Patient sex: F
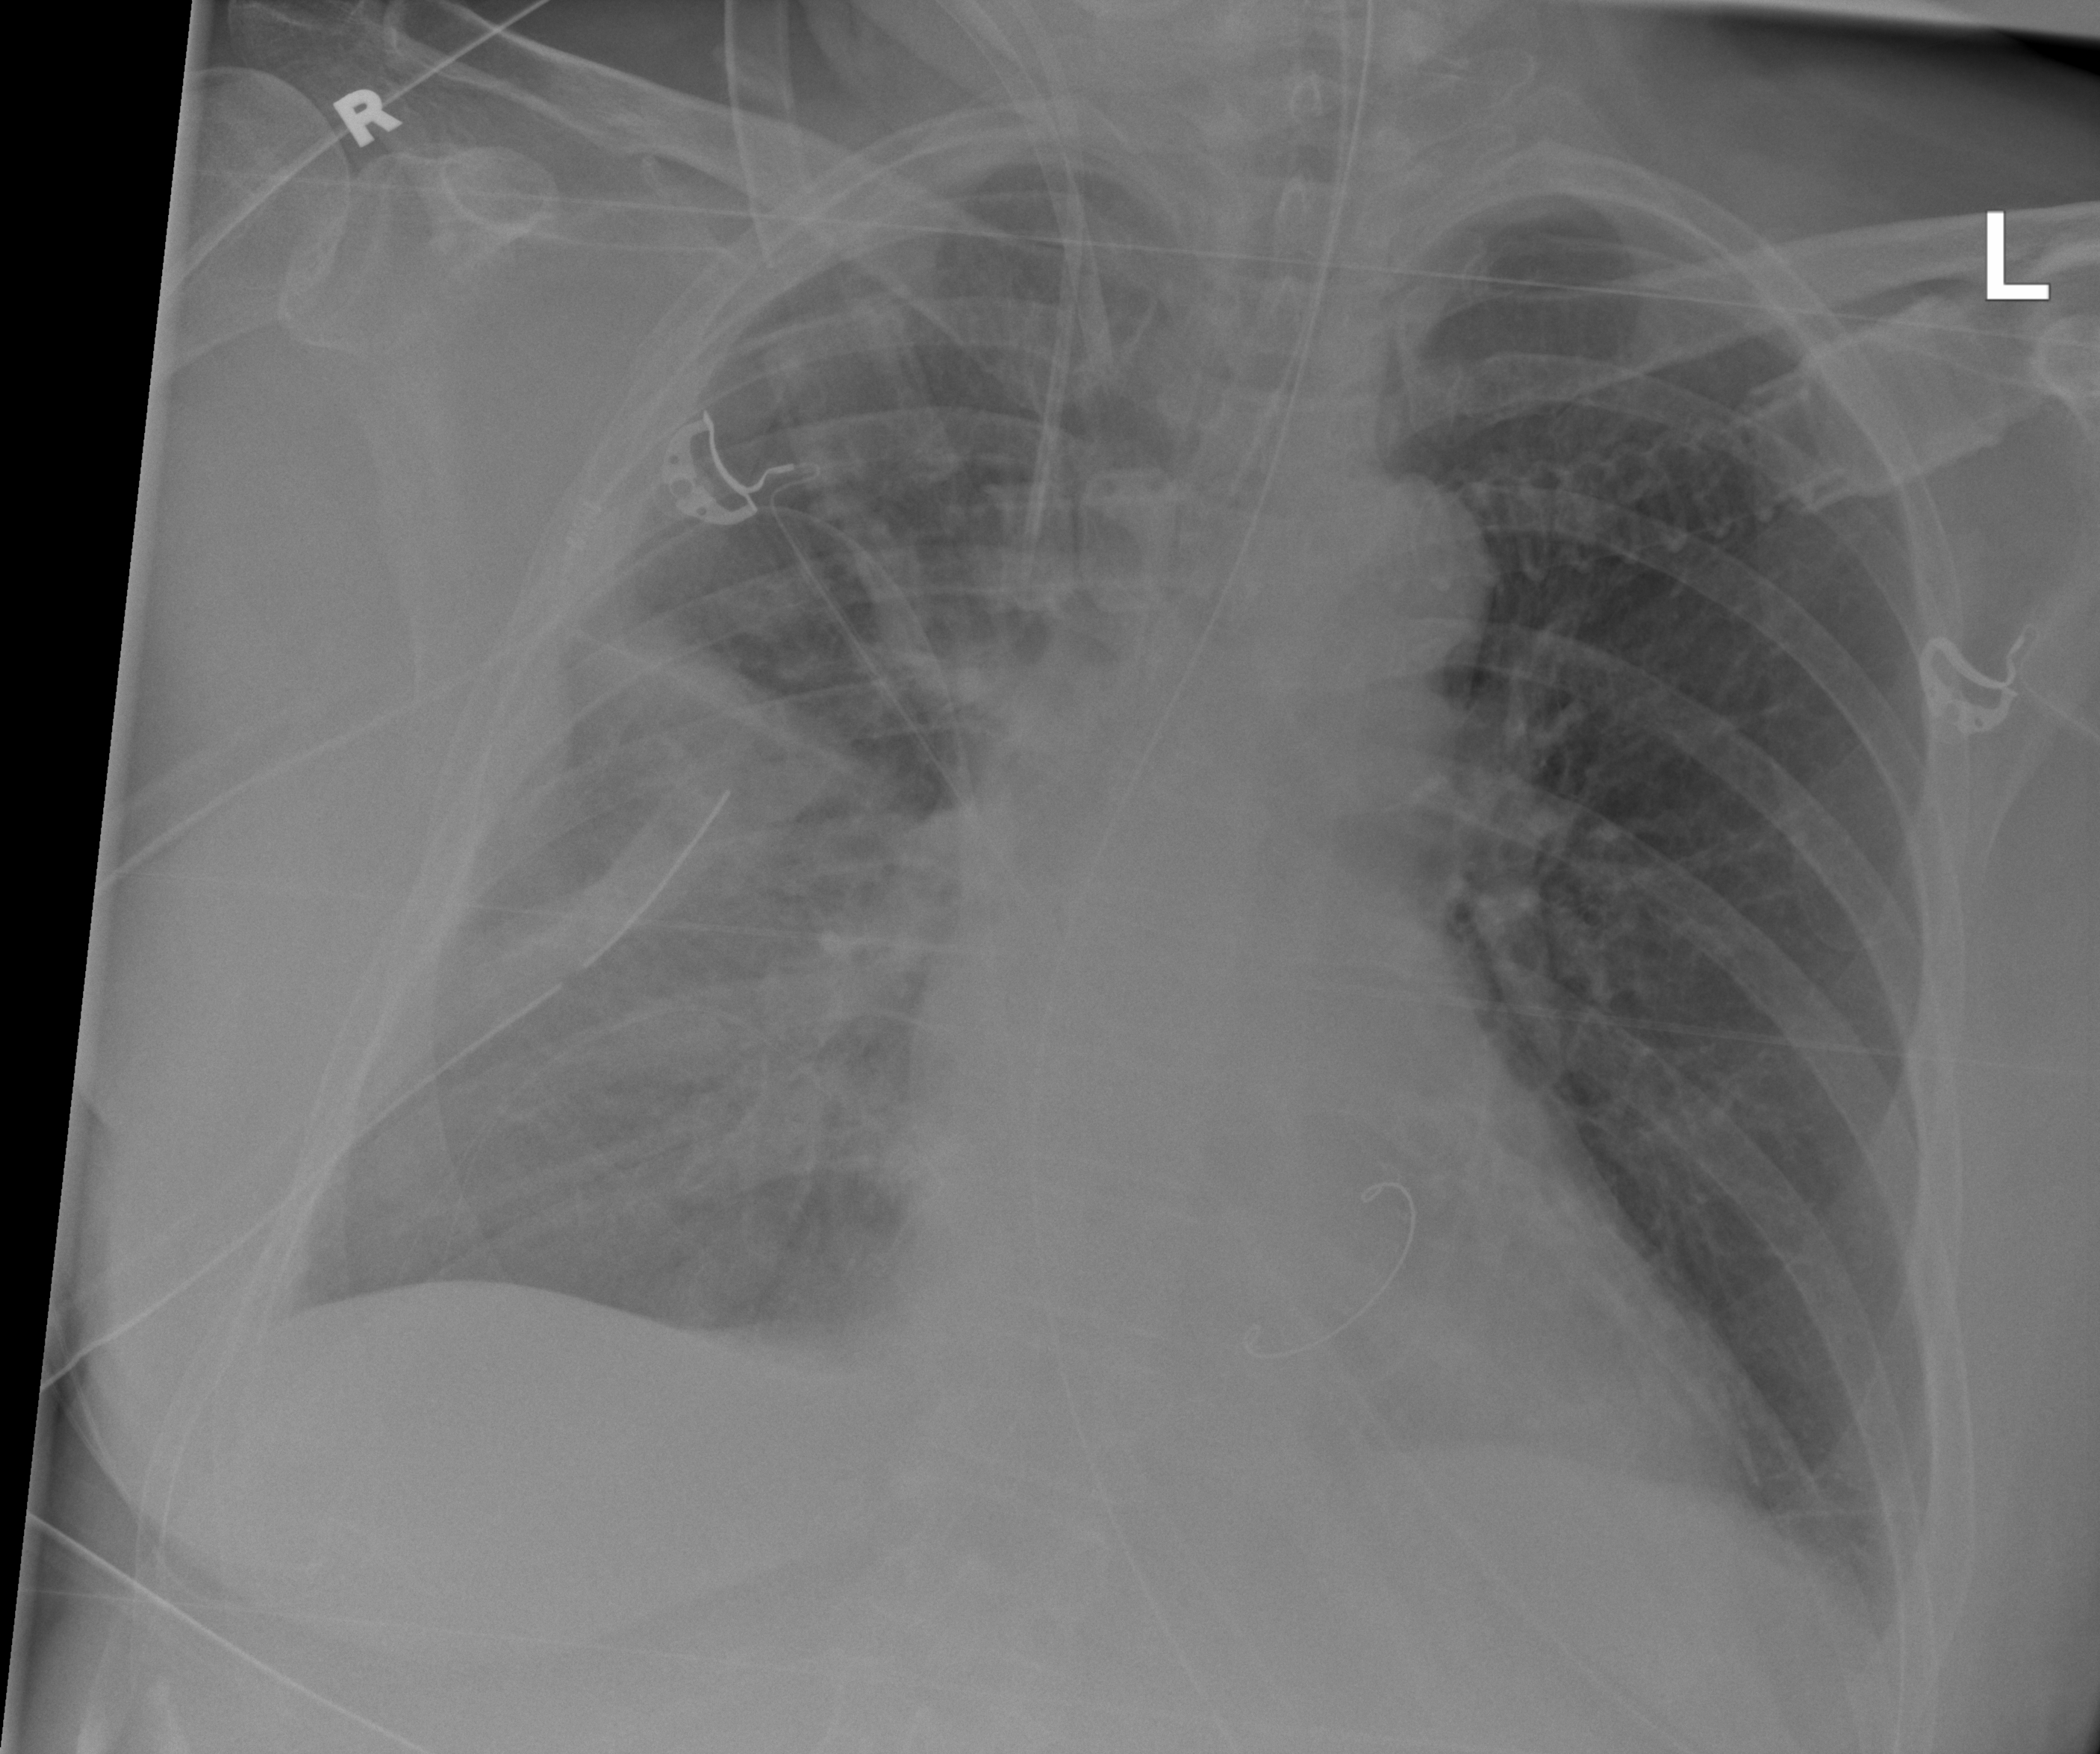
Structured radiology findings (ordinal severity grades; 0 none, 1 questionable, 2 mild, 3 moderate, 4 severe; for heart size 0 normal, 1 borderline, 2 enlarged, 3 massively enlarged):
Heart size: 2
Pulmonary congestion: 2
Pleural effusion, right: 0
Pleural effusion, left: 1
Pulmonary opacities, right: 0
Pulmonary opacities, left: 0
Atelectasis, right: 2
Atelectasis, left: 2